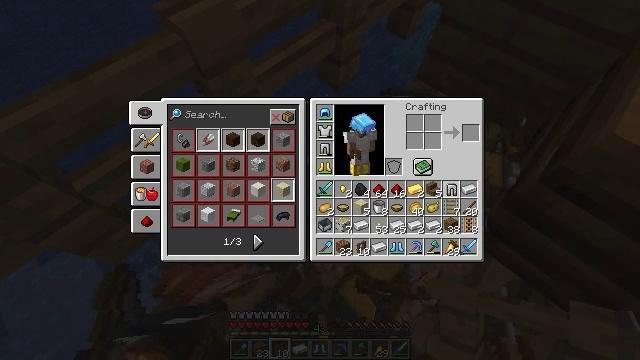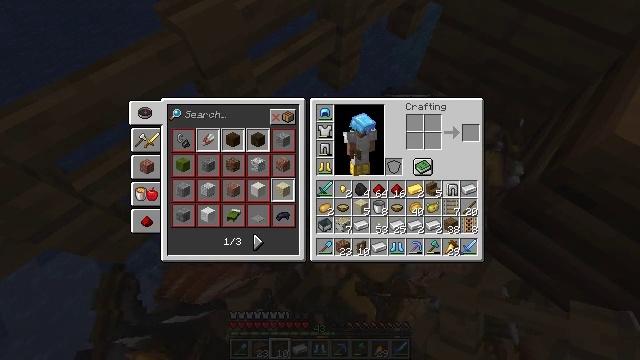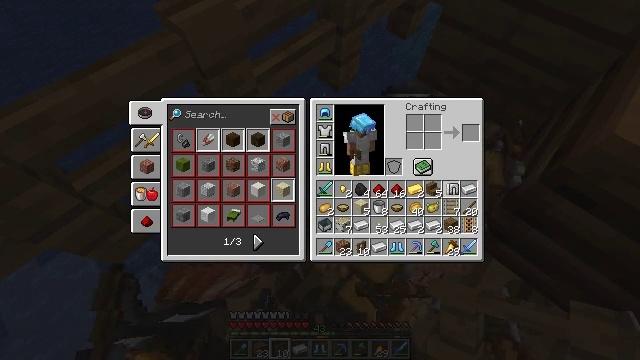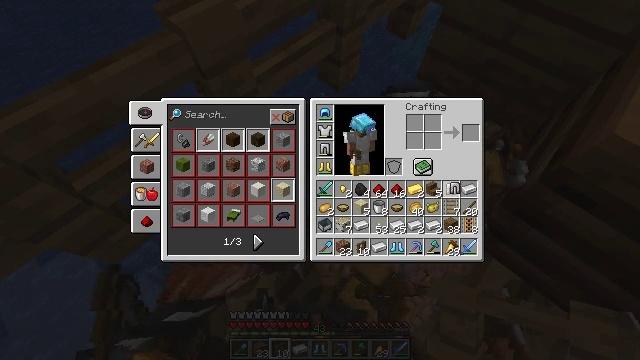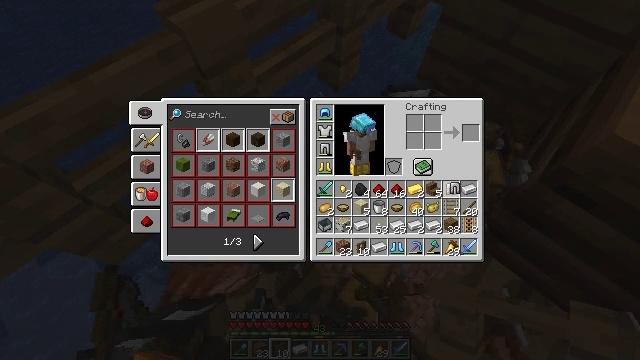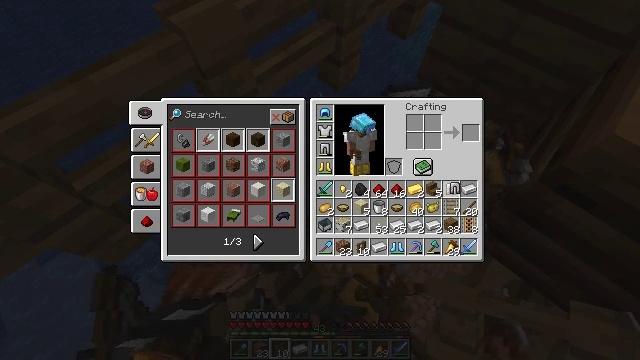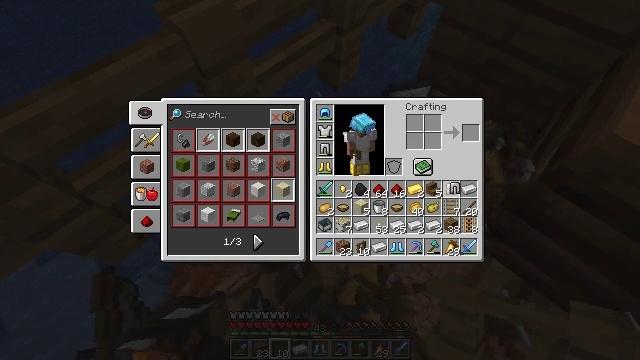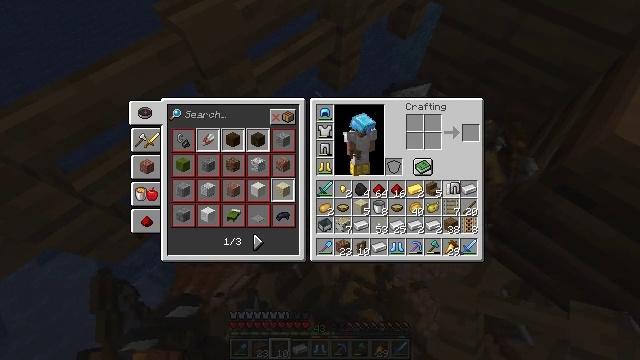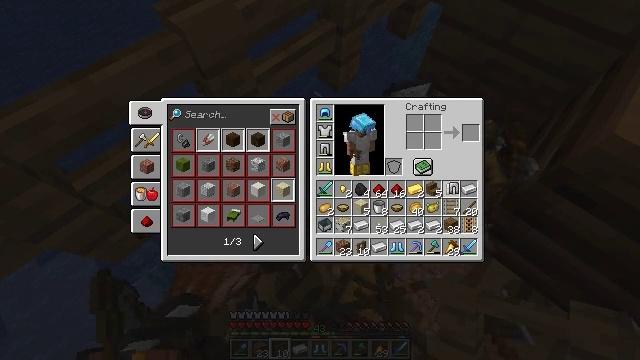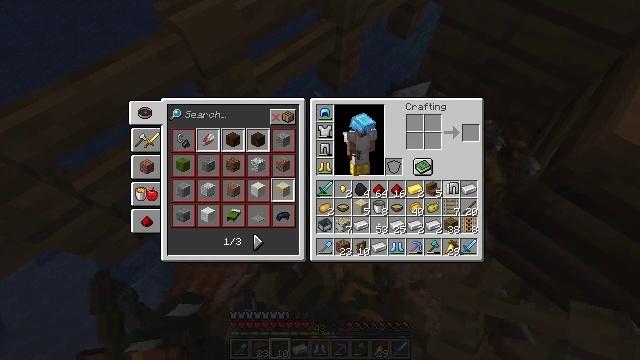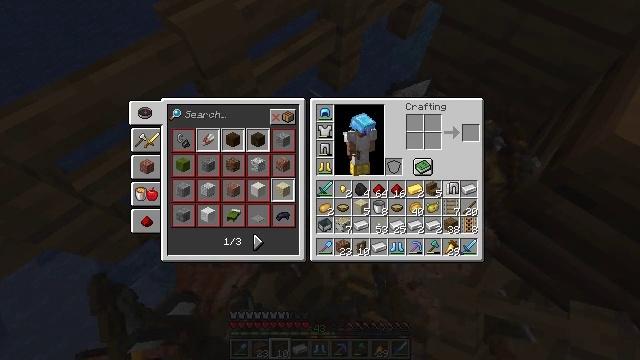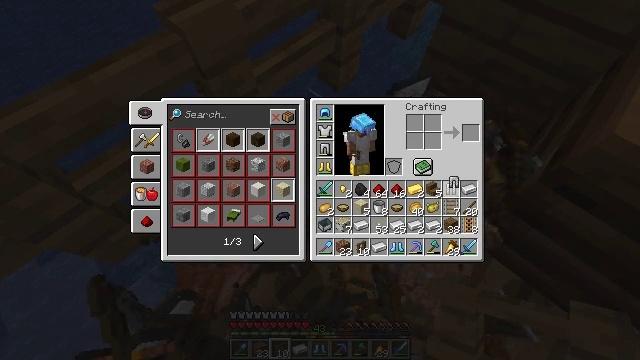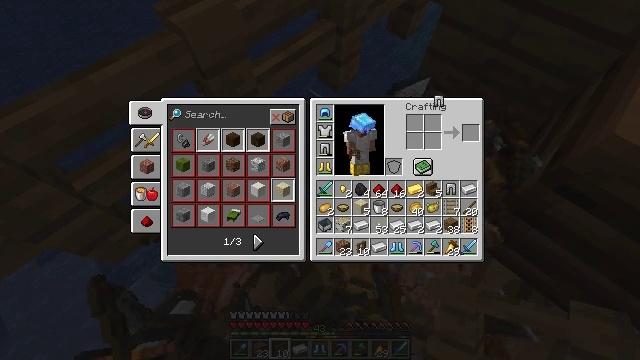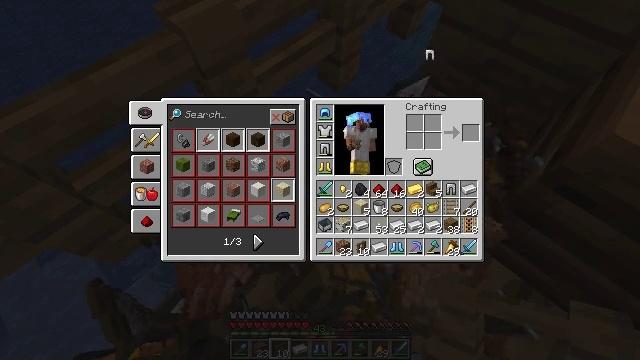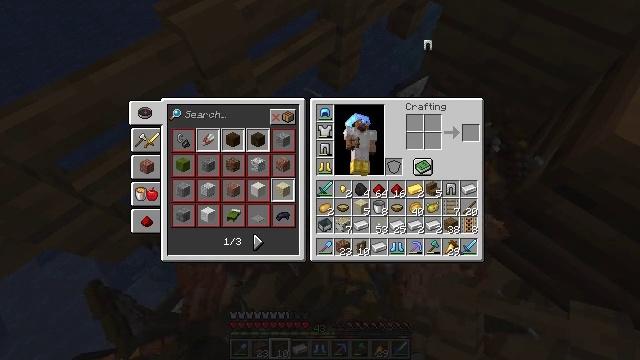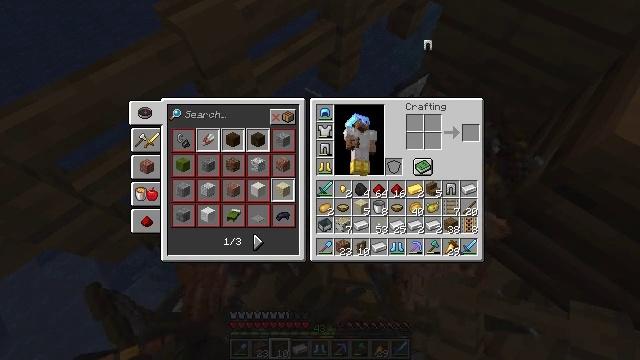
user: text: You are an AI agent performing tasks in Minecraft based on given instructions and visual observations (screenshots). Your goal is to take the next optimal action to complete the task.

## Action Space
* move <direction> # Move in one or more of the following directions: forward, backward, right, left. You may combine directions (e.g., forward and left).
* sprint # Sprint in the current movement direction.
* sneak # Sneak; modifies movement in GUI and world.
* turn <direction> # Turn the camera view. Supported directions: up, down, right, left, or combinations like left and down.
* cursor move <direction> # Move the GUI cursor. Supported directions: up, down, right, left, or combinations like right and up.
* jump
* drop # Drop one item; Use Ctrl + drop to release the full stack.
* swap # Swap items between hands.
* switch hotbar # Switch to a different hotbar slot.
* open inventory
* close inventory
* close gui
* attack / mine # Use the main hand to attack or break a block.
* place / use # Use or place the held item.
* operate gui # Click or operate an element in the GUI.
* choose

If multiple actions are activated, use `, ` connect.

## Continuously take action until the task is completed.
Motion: motion action
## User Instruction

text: Remove chainmail leggings from the inventory.
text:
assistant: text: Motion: no_op
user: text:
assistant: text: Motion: no_op
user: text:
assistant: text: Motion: no_op
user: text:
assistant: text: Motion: no_op
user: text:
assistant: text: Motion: no_op
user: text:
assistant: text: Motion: no_op
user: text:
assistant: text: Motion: no_op
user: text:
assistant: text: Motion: no_op
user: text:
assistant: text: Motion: no_op
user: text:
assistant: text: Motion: no_op
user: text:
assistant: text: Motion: no_op
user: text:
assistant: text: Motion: cursor move left and up
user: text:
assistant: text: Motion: cursor move left and up
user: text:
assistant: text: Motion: cursor move up
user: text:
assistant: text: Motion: operate gui
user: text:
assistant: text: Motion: operate gui
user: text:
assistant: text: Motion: operate gui
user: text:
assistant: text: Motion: no_op
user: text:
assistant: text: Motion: cursor move right and down
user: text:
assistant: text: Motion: cursor move right and down
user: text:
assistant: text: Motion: cursor move down
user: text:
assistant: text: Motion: cursor move down
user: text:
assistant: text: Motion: cursor move down
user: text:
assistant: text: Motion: cursor move down
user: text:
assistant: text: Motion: no_op
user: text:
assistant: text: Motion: no_op
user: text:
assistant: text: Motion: no_op
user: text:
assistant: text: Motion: no_op
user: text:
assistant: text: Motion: no_op
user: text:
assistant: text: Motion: no_op